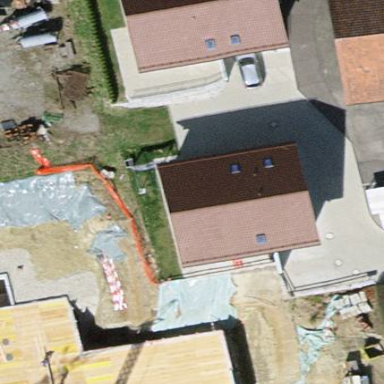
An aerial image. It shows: Detached building with gabled roof.